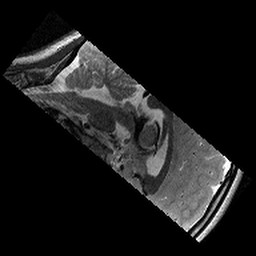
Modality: T2w
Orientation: sagittal
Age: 10
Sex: female
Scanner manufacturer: siemens
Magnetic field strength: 3 T
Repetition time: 9.23 s
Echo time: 0.067 s